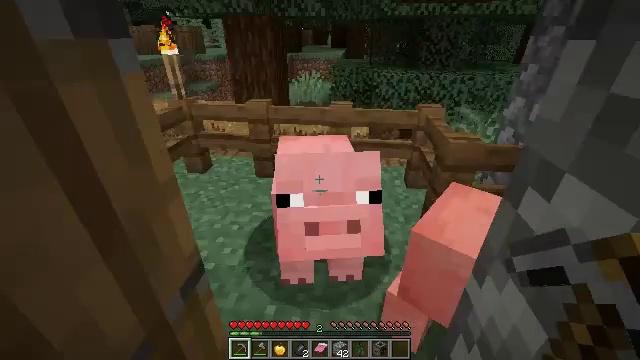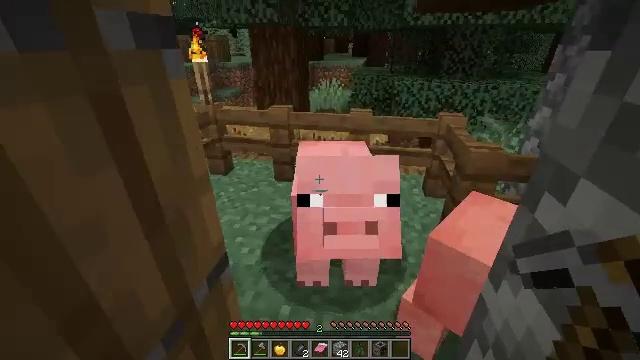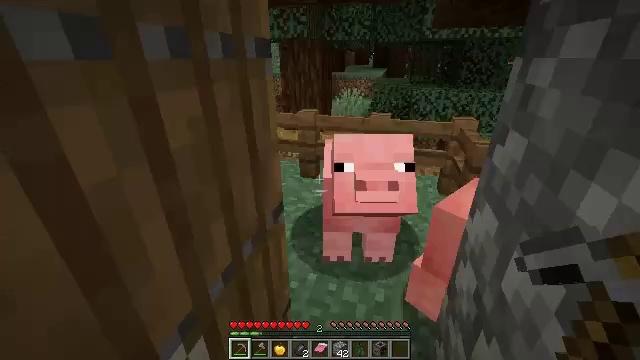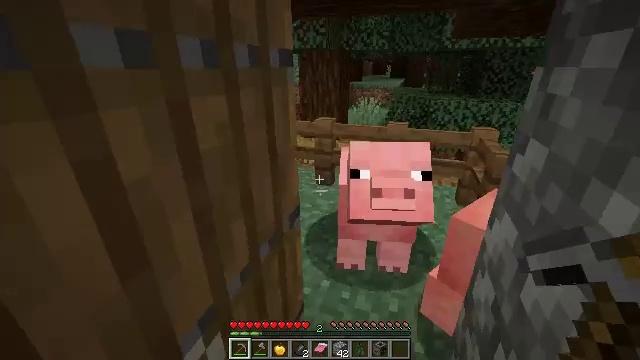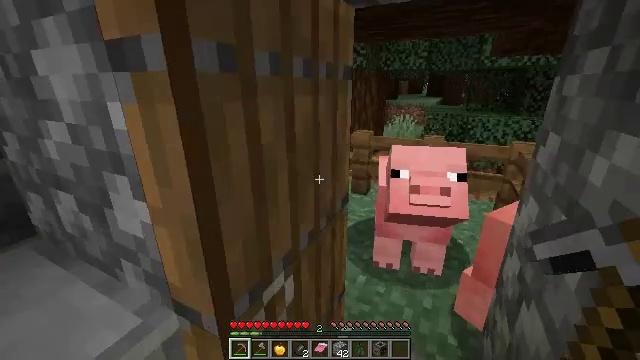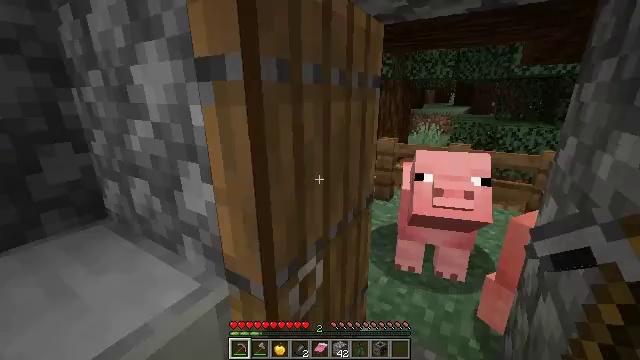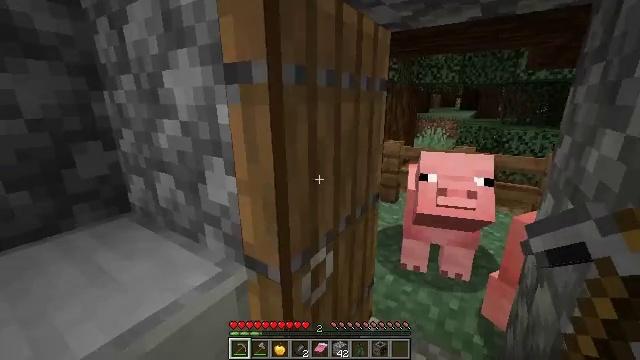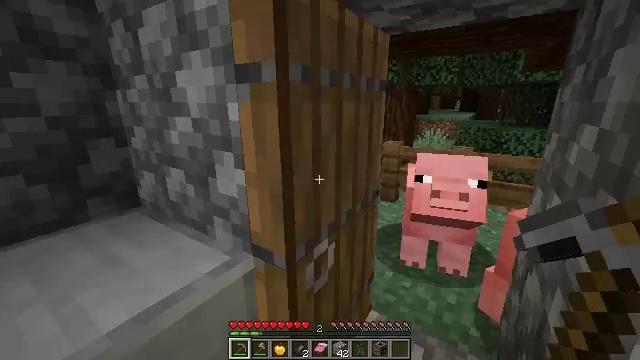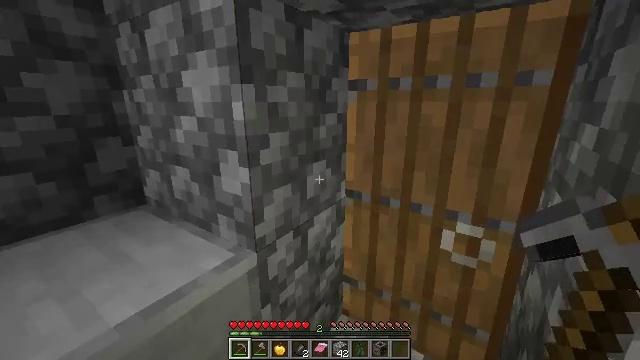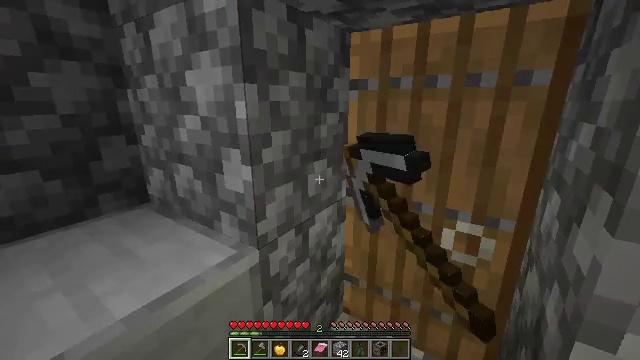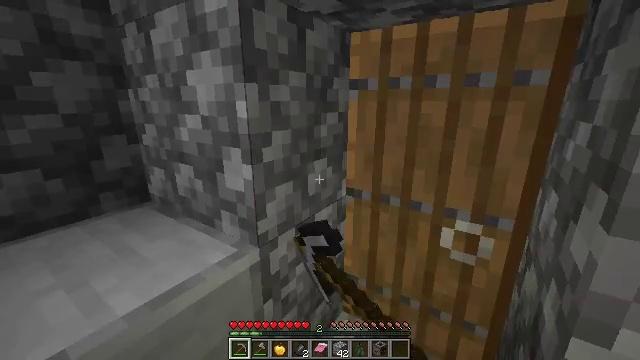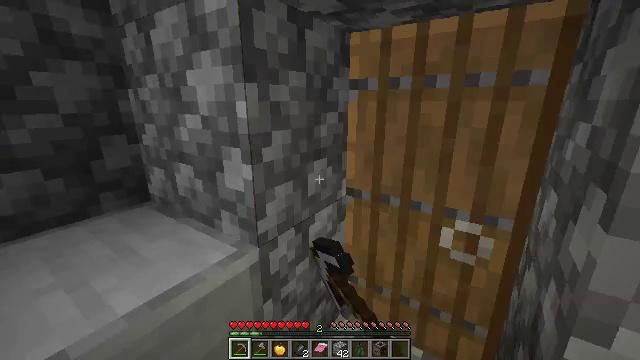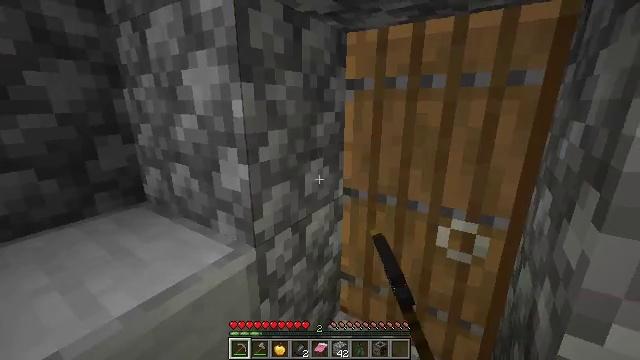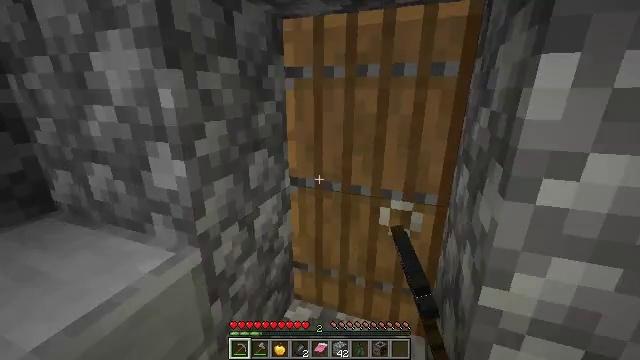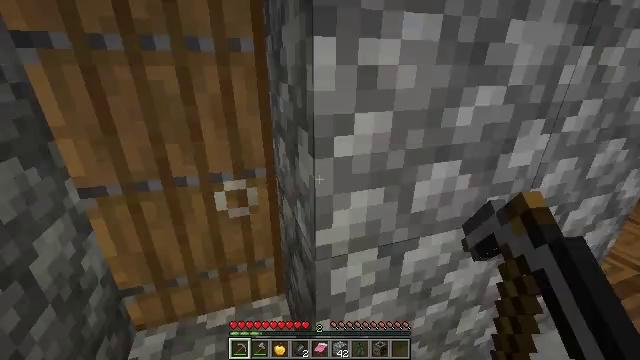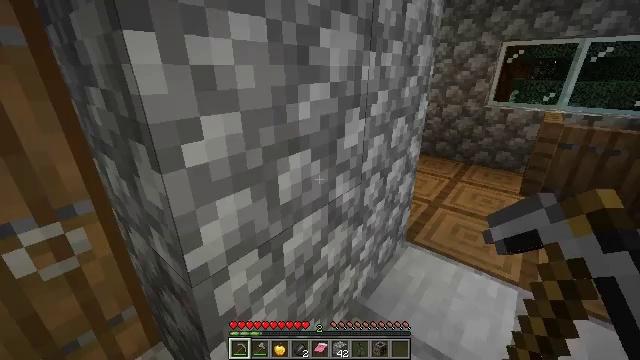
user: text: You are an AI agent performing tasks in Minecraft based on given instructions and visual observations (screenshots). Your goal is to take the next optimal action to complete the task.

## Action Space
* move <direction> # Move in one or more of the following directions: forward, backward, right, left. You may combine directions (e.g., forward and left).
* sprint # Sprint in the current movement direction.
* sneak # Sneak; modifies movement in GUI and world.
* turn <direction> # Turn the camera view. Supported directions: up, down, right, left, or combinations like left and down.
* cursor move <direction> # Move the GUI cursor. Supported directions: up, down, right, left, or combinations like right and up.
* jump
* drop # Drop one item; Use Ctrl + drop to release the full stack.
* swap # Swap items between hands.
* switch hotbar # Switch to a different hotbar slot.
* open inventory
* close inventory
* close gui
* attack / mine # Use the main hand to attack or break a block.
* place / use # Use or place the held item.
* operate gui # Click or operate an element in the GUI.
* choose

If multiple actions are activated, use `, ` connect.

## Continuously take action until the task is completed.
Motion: motion action
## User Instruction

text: Gather the chest from its place.
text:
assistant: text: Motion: move back, turn left and up
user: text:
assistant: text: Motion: move back, turn left and up
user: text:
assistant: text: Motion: move back, turn left and up
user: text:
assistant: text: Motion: move back, turn left and up
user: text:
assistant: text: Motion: turn left and up
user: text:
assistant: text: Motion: turn left
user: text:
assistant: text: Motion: no_op
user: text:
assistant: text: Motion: use / place
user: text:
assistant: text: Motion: use / place
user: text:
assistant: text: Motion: use / place
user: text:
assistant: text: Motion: no_op
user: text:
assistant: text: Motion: no_op
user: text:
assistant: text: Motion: turn right and down
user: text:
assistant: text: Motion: turn right and down
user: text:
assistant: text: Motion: turn right
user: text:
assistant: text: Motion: move right, turn right
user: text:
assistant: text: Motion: move right
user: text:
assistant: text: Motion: move forward and move right, turn up
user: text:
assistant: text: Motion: move forward and move right, turn left and up
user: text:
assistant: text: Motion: move forward, turn up
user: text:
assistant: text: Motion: move forward
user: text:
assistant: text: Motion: move forward
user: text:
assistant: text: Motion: move forward
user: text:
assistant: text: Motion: move forward
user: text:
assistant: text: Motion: move forward
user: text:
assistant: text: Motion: move forward and move right
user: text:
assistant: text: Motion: move forward and move right, turn left
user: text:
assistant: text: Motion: move forward and move right, turn left
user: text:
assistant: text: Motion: move forward and move right, turn left
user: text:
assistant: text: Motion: move forward and move right, turn left